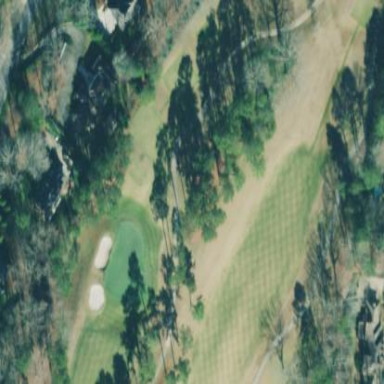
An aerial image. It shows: Golf tee.